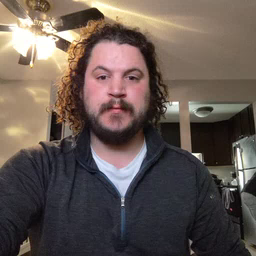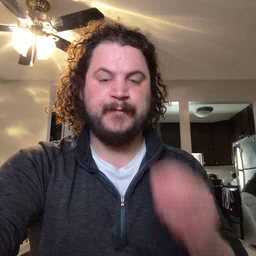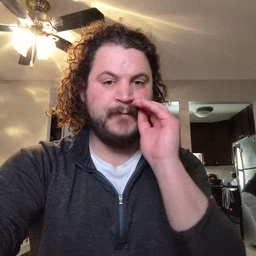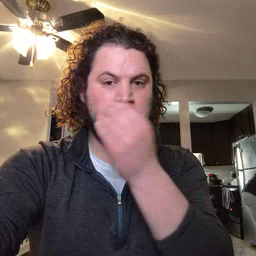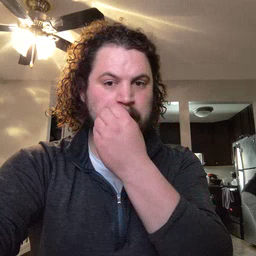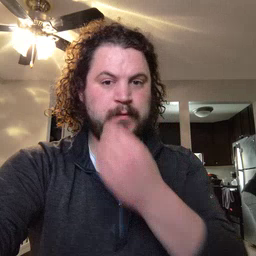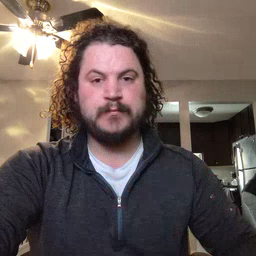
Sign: flower